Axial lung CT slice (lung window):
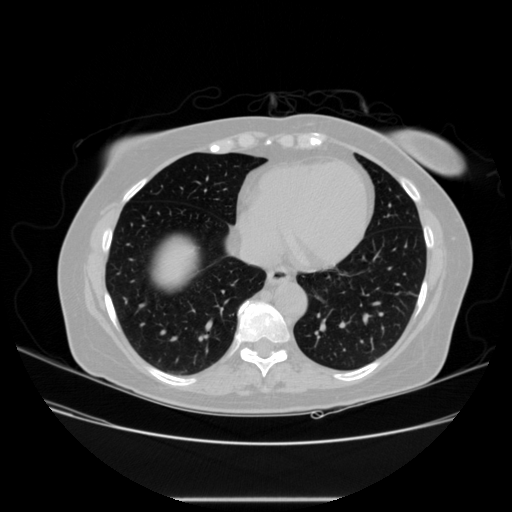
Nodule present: no